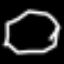
Label: octagon